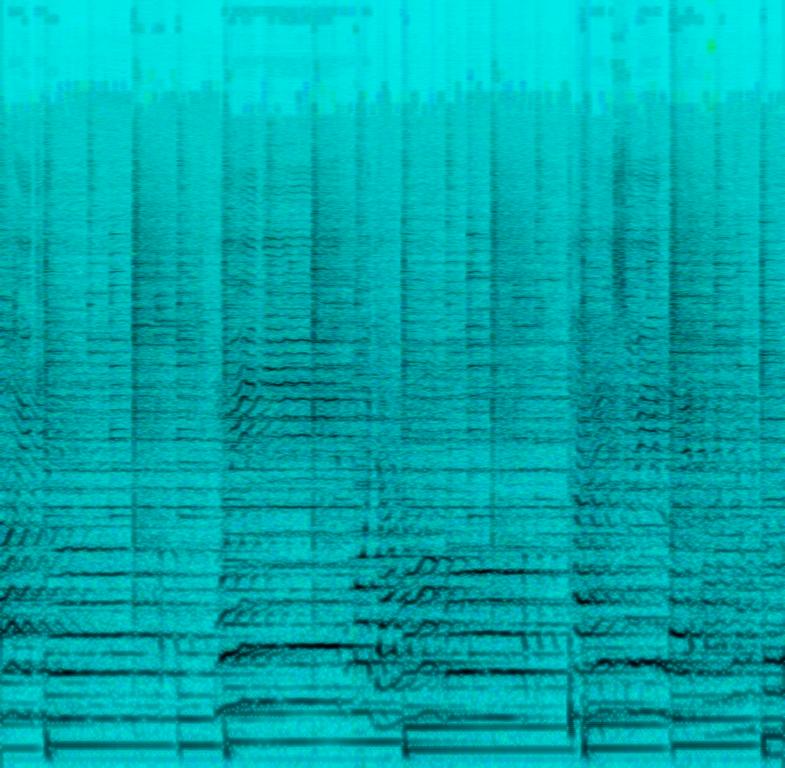
A male vocalist sings this soft melody. The song is medium tempo, with violin harmony, steady drumming, straight bass lines, acoustic guitar and keyboard accompaniment with vocal backup. The song is in a foreign language. It is slow, and has a mellow, soft, emotional , sentimental and romantic vibe. This is a regional Pop song.